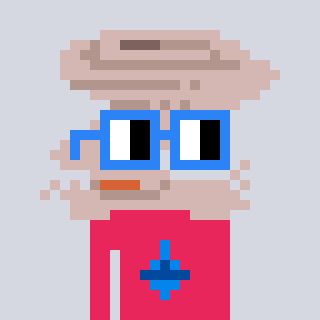
a pixel art character with square blue glasses, a tornado-shaped head and a redpinkish-colored body on a cool background